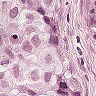
Metastatic tissue present: yes